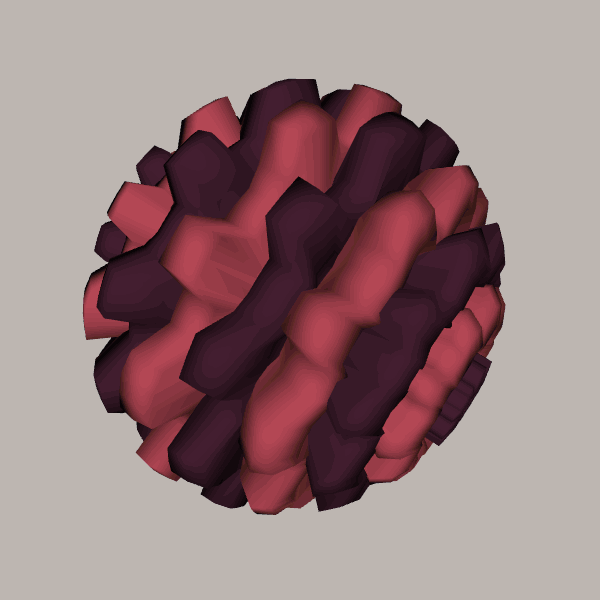
Background: light